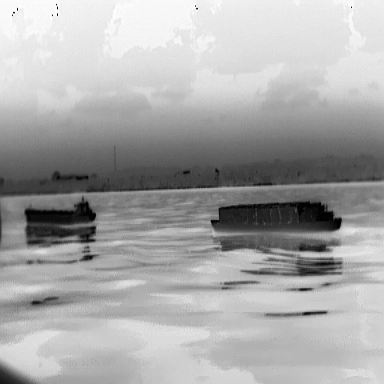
There is a liner in the infrared image.